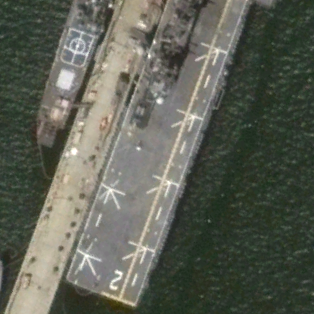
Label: assault